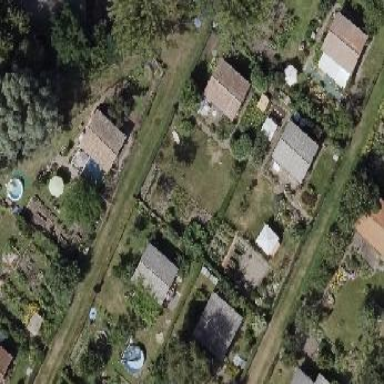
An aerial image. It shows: Plot in the allotments area marked by fence.